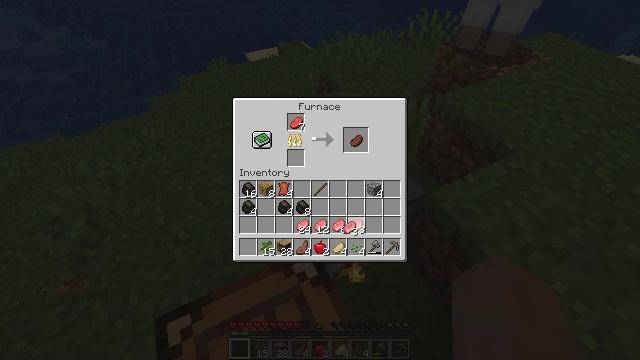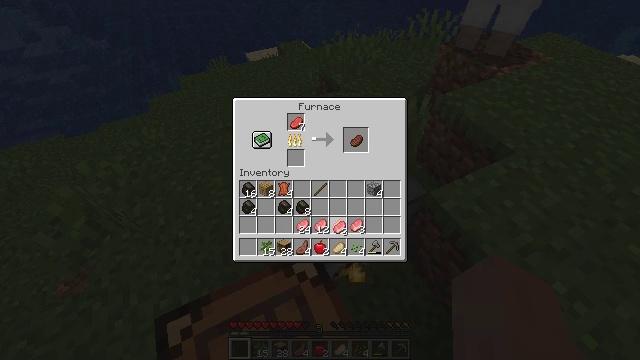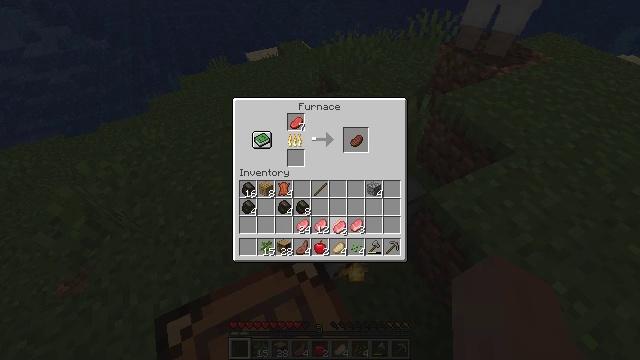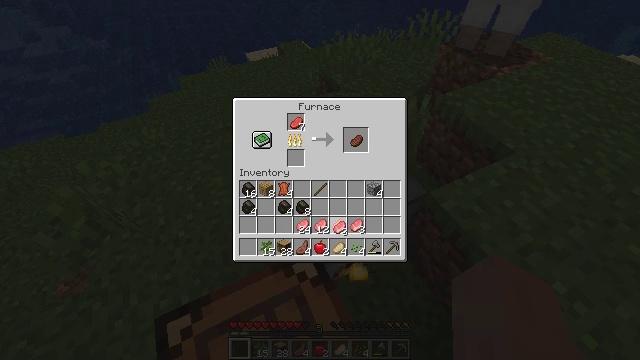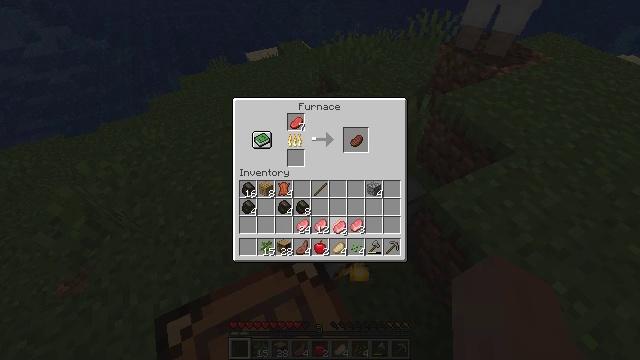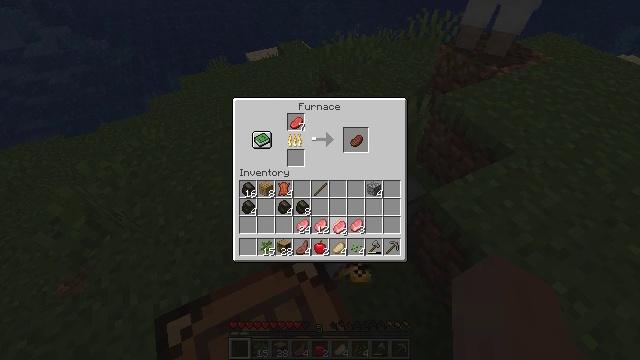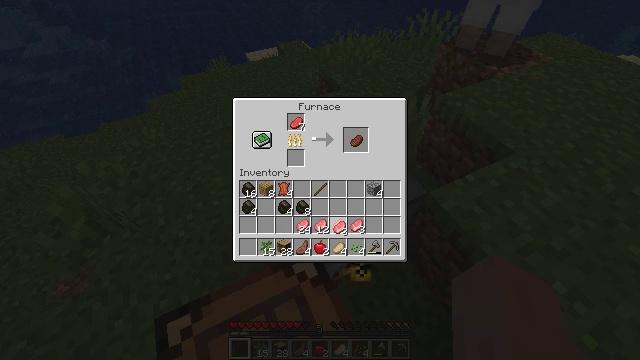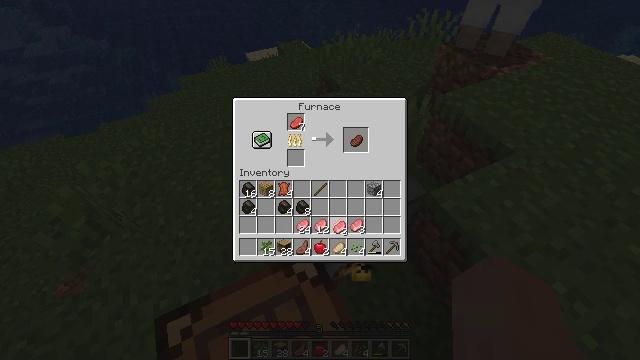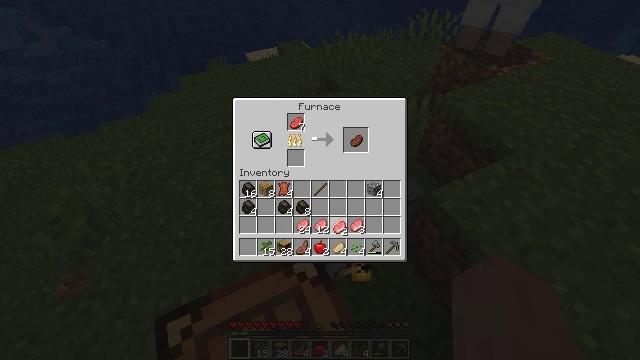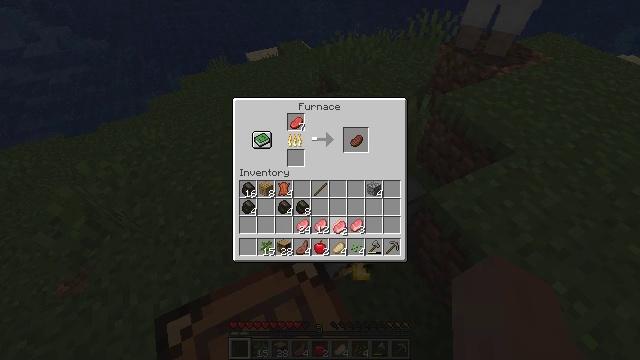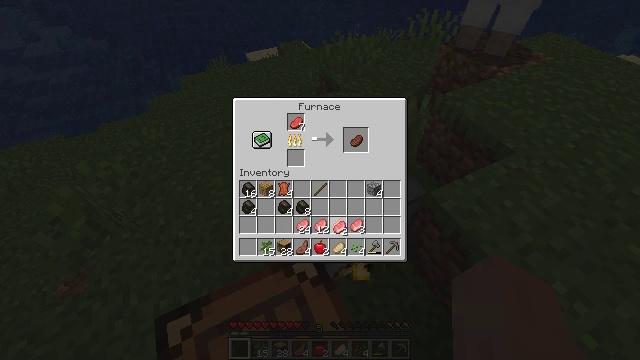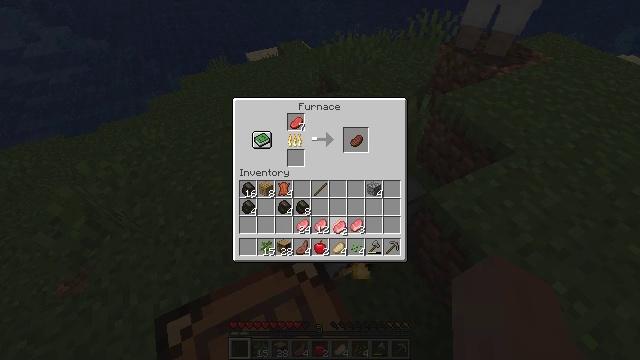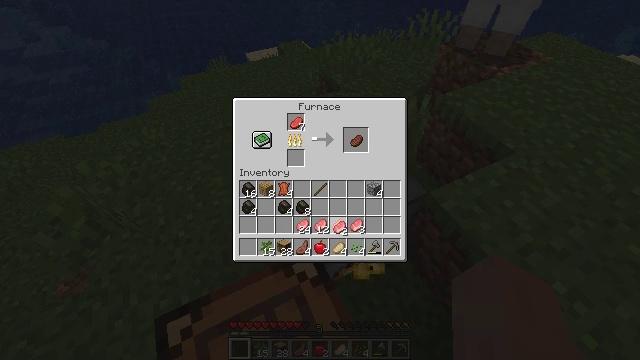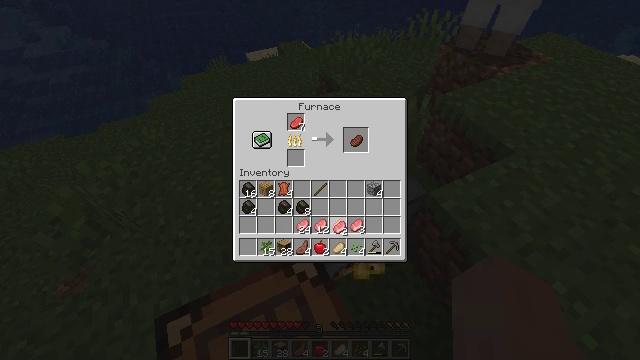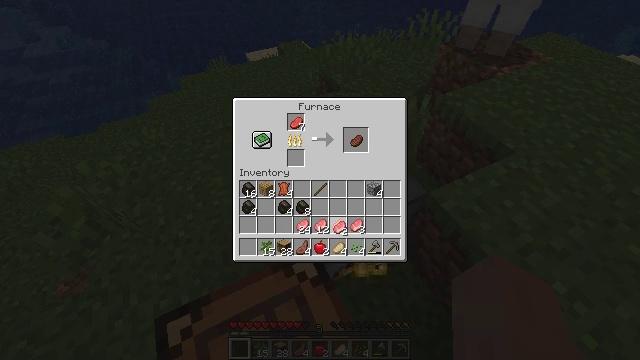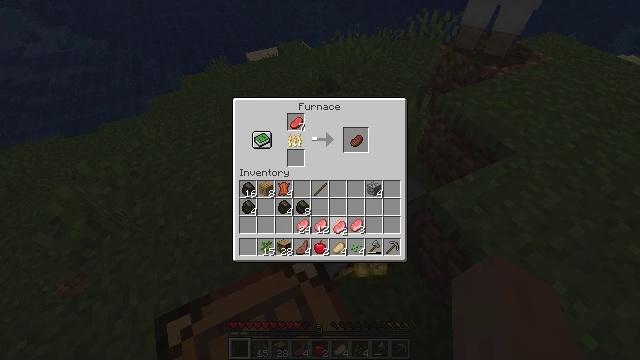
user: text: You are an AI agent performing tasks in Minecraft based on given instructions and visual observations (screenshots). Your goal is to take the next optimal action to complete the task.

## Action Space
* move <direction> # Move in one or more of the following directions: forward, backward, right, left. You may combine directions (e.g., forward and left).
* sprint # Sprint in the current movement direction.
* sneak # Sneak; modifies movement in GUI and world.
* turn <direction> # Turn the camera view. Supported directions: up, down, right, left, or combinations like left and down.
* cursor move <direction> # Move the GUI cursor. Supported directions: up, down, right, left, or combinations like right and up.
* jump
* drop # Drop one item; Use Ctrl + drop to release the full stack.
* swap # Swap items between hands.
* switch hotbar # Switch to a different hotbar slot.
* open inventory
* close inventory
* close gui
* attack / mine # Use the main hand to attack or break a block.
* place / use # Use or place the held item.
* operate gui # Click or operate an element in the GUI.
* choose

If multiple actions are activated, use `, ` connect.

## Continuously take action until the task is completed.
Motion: motion action
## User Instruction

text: Cook beef with the furnace.
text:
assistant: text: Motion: turn left
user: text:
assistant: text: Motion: no_op
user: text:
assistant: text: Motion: no_op
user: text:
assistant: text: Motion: no_op
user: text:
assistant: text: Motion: use / place
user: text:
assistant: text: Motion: use / place
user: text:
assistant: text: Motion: use / place
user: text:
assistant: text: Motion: no_op
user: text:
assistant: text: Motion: no_op
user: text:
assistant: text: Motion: no_op
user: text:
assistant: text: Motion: no_op
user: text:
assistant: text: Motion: no_op
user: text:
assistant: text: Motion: no_op
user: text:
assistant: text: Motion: no_op
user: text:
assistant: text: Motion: no_op
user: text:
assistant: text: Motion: no_op
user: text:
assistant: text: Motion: turn right
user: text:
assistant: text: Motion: turn right
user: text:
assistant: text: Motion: no_op
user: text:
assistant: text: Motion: no_op
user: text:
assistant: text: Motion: no_op
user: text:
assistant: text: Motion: no_op
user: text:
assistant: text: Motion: no_op
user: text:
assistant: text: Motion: attack / mine
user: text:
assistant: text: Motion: attack / mine
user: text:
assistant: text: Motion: attack / mine
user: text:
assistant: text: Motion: no_op
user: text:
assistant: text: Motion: no_op
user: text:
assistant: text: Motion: no_op
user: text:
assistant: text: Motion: no_op